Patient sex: M
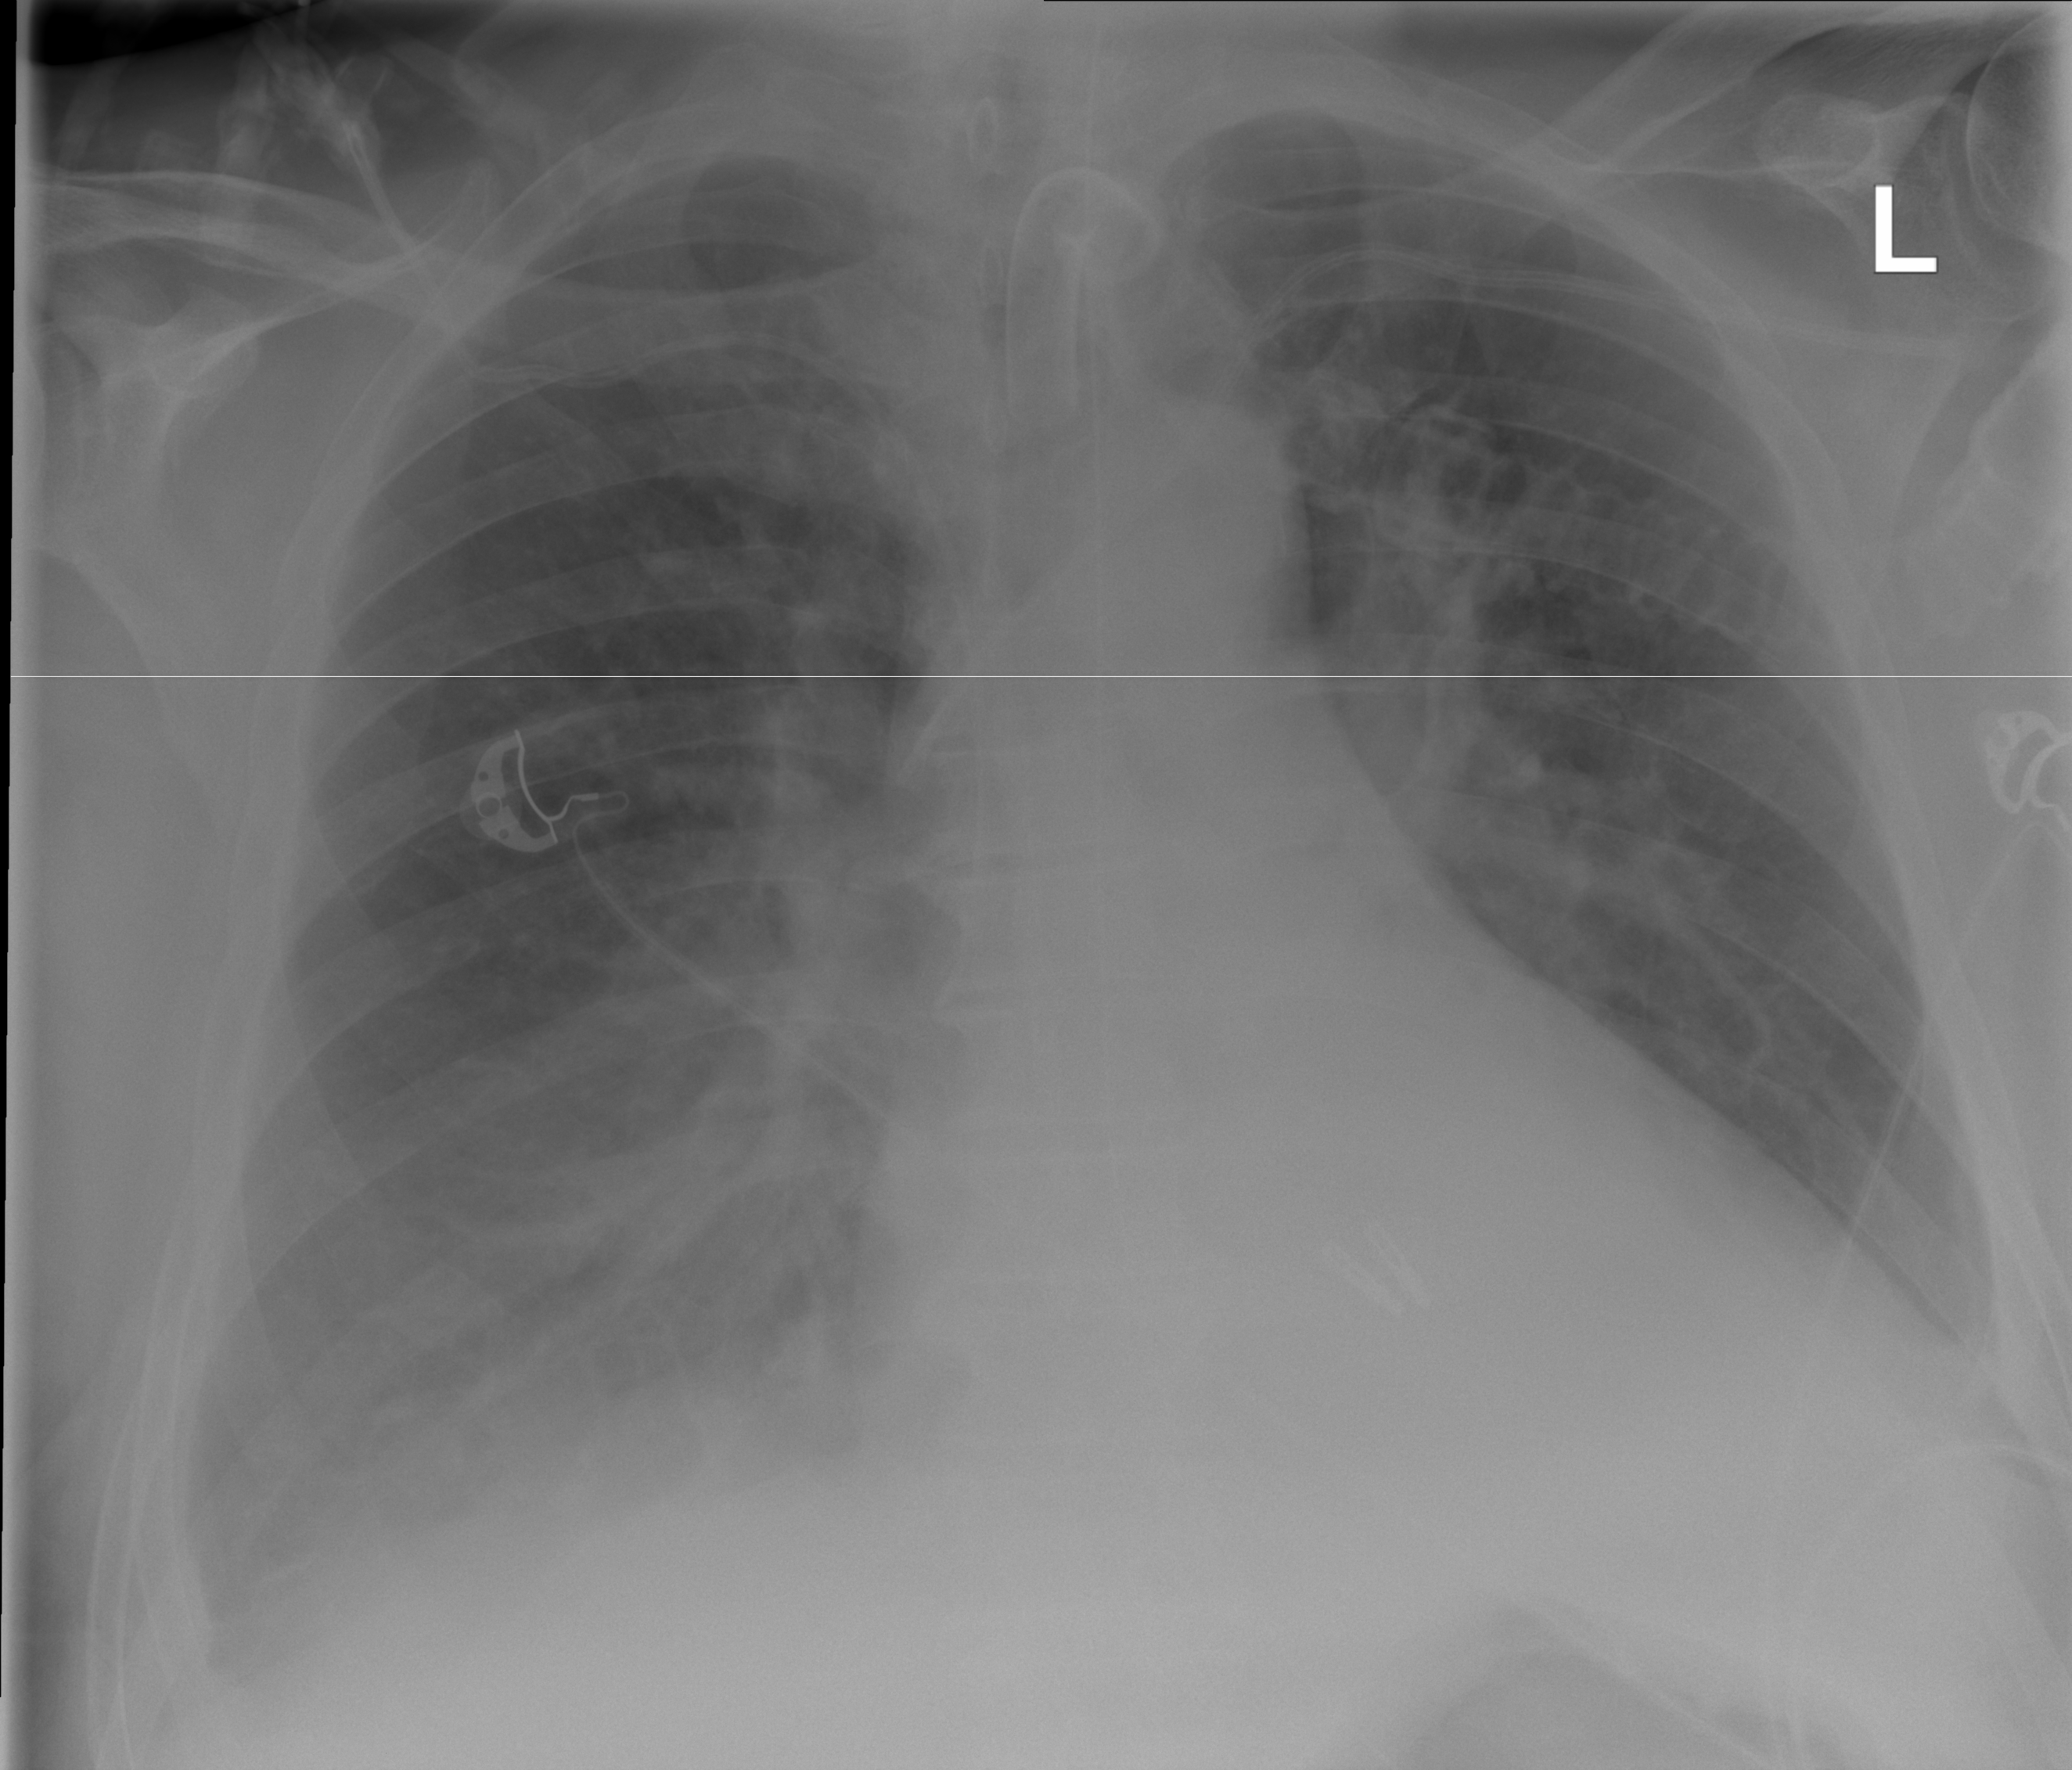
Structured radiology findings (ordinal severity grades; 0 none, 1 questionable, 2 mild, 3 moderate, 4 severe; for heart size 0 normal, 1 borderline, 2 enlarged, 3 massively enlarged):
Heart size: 2
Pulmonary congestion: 2
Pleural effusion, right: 2
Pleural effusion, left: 0
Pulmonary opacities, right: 2
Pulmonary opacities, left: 0
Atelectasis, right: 3
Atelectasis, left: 0